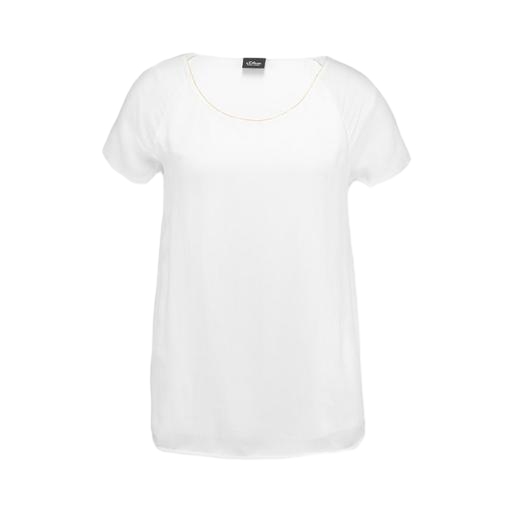
white madison scoop tee, white zipper detail back tee, sheer t-shirt, white background